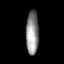
Tissue: prostate
Cell type: T cells
Senescence score: 0.6878
Nuclear area (px): 543
Mean DAPI intensity: 144.313